Question: I've a search bar label with 3 scope titles in my app.
on iPhone the font size for these titles is nice but on iPad is too small and I don't find a R.R feature to change like an normal text in the storyboard!!
is there any easy way to solve this issue?

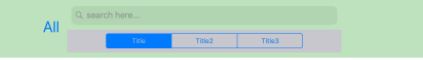
Answer: 'setScopeBarButtonTitleTextAttributes:forState:' sets the text attributes for the search bar' button's title string for a given state.
'''
let font = UIFont.systemFont(ofSize: 24)
self.searchBar.setScopeBarButtonTitleTextAttributes([NSAttributedString.Key.font : font], for: .normal)
'''
Answer for your question in comments.
Update font size of 'UITextField' in searchBar
Extract the 'UITextField' object from searchBar by iterating over subViews, and then update font of it.
'''
extension UISearchBar {
func update(font : UIFont?) {
for view in (self.subviews[0]).subviews {
if let textField = view as? UITextField {
textField.font = font
}
}
}
}
'''
update font use this method when initialize searchBar object
'''
@IBOutlet weak var searchBar:UISearchBar!{
didSet {
searchBar.update(font: UIFont.systemFont(ofSize: 30))
}
}
'''